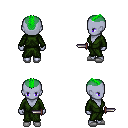
a pixel art fantasy rpg character, female body template, dark elf, purple skin, green robe, teal pants, green short mohawk hairstyle, white slippers, dagger, four views (front, back, left, right), 2x2 character sprite sheet, small pixel art, hard edges, no anti-aliasing